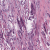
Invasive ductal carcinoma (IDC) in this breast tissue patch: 1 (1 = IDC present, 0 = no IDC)